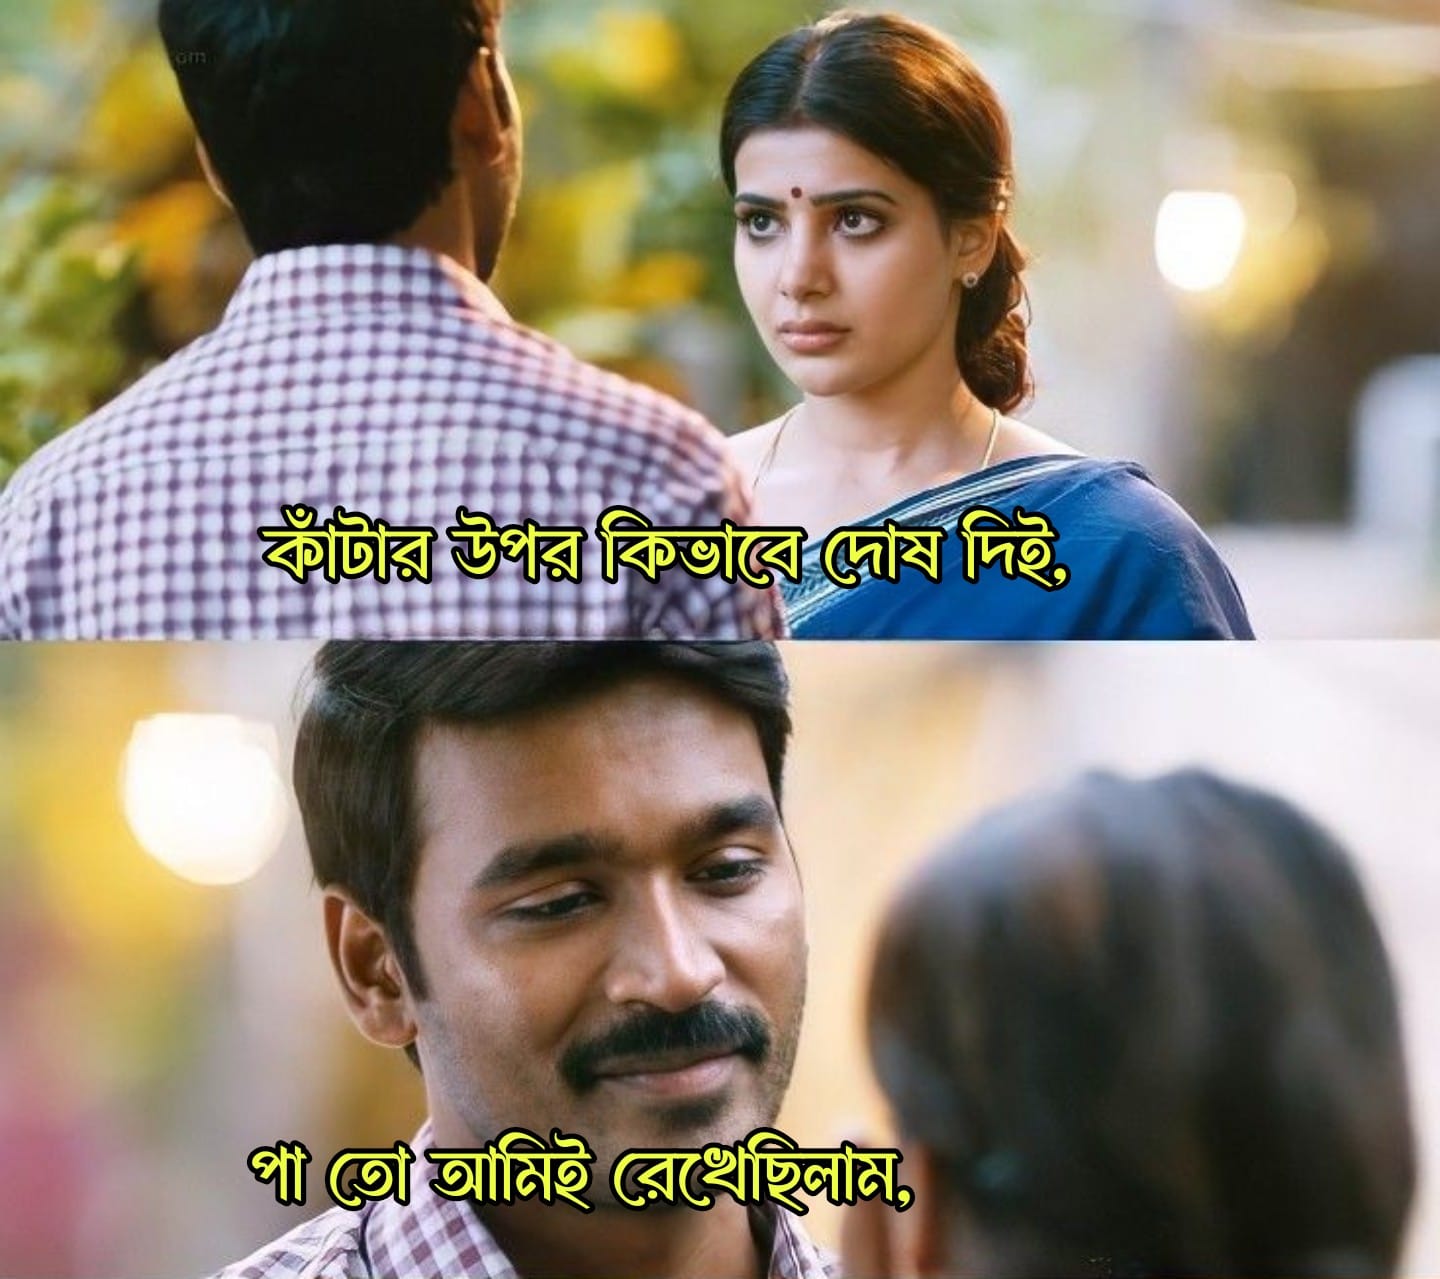
Text: কাঁটার উপর কিভাবে দোষ দিই পা তো আমিই রেখেছিলাম
Label: Non Hate